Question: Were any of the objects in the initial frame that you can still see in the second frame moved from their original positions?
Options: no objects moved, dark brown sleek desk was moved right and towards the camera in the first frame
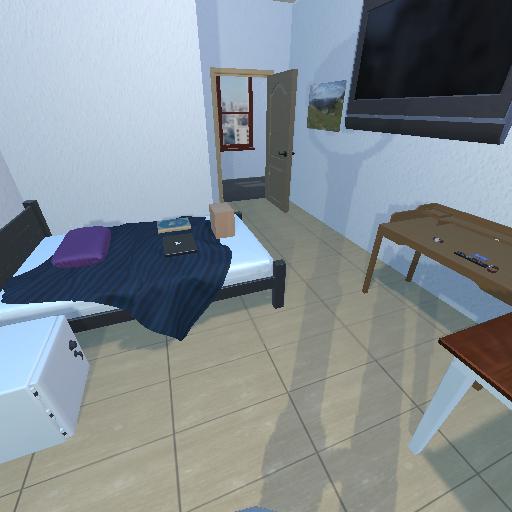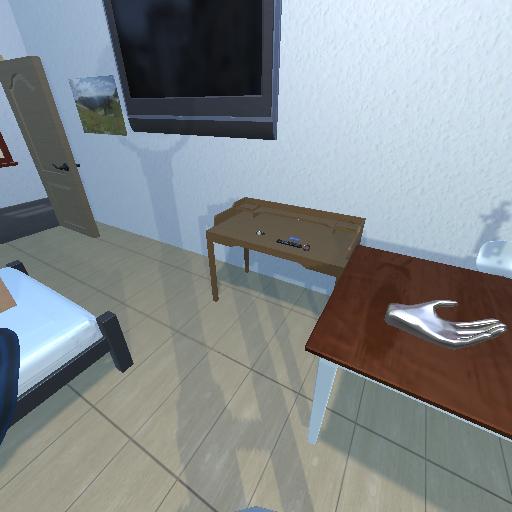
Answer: no objects moved